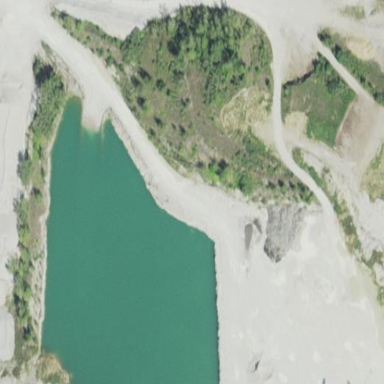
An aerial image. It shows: Quarry area.